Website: macys
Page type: delivery-shipping
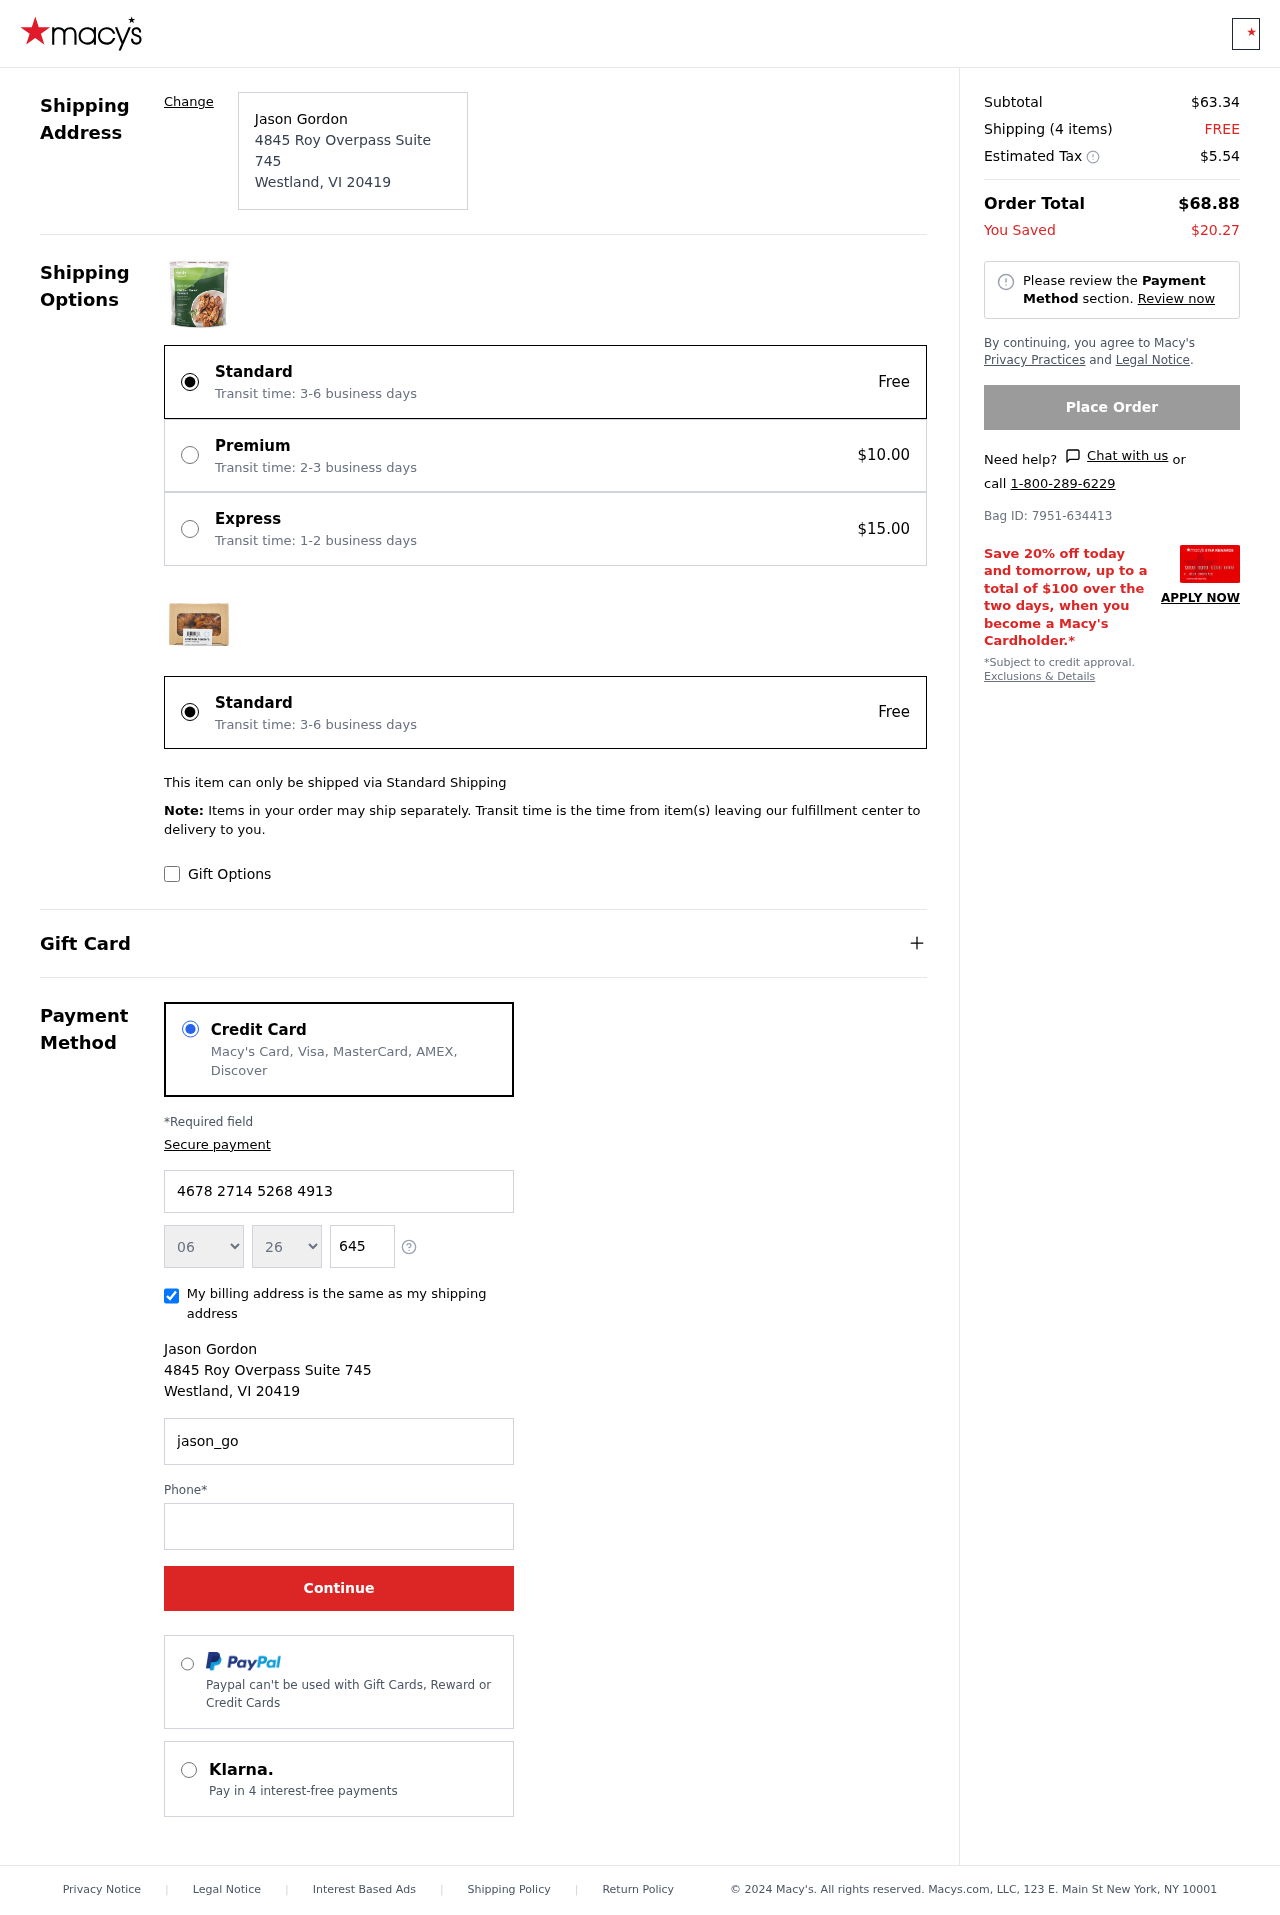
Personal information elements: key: PII_CARD_EXPIRY_MONTH
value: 06
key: PII_CARD_EXPIRY_YEAR
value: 26
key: PII_CITY
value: Westland
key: PII_CITY_STATE_ZIP
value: Westland, VI 20419
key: PII_FULLNAME
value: Jason Gordon
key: PII_POSTCODE
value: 20419
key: PII_STATE_ABBR
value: VI
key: PII_STREET
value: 4845 Roy Overpass Suite 745
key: PII_CARD_NUMBER
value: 4678 2714 5268 4913
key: PII_CARD_CVV
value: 645
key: PII_EMAIL
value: jason_gordon@gmail.com
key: PII_PHONE
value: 9906631386
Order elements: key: ORDER_SUBTOTAL
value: $63.34
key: ORDER_NUM_ITEMS
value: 4
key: ORDER_SHIPPING_COST
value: FREE
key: ORDER_TAX
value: $5.54
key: ORDER_TOTAL
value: $68.88
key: ORDER_SAVINGS
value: $20.27
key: ORDER_BAG_ID
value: Bag ID: 7951-634413